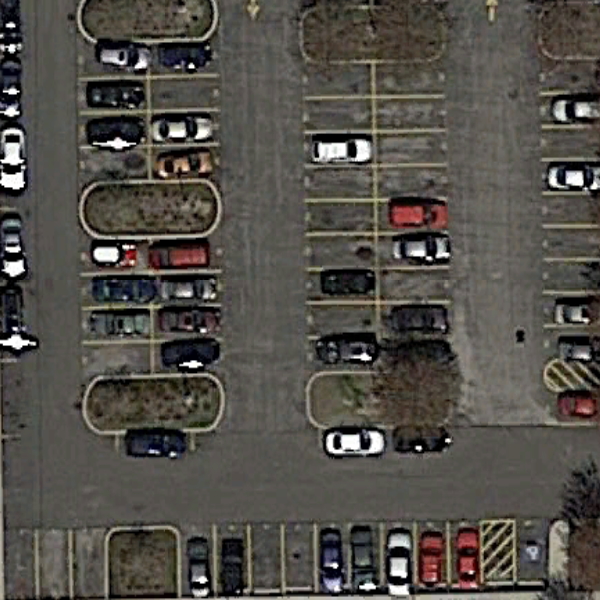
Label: Parking